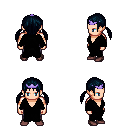
a pixel art fantasy rpg character, male body template, human, light skin, black robe, metal pants, raven twin-tailed hairstyle, purple tiara, maroon shoes, four views (front, back, left, right), 2x2 character sprite sheet, small pixel art, hard edges, no anti-aliasing